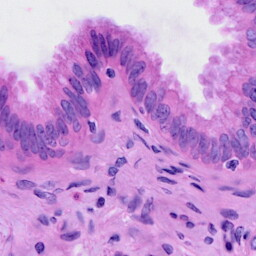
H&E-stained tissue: Cervix